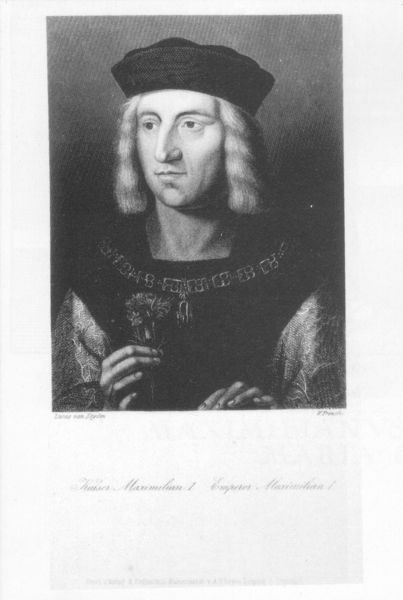
Titel: Bildnis des Maximilian I., Kaiser des Hl. Römischen Reichs deutscher Nation
Künstler: Lucas van Leyden
Institution: (Seriendruck)
Schlagwörter: dunkel, hand, kopf, mann, schatten, weiß, ausschnitt, blume, finger, frisur, grau, haar, hut, hüte, kopfbedeckungen, licht, mund, nase, profil, schmuck, schwarz, stirn, blick, haube, alt, blond, jung, kappe, mütze, mützen, augen, gesicht, halten, kragen, ärmel, bild, bildnis, hals, hände, portrait, porträt, geistlicher, gewand, gold, haare, reich, england, kinn, locken, renaissance, perücke, kopfbedeckung, lächeln, schrift, papier, kette, grafik, könig, halskette, strauß, schaf, rechteck, druck, radierung, stich, lithografie, lockig, seite, schwarzweiß, text, beschriftung, distel, nelke, ritter, karte, ehe, barett, jüngling, anhänger, kupferstich, handschrift, gewellt, minister, maximilian, kaiser maximilian, weisse haare, buchillustration, pagenschnitt, amtskette, goldenes vlies, goldenes vließ, kollane, vlies, gelockt, zinken, bildrand, weißhaarig, ratsherr, nase7halbprofil, profiel, ume, #augen, 'mann